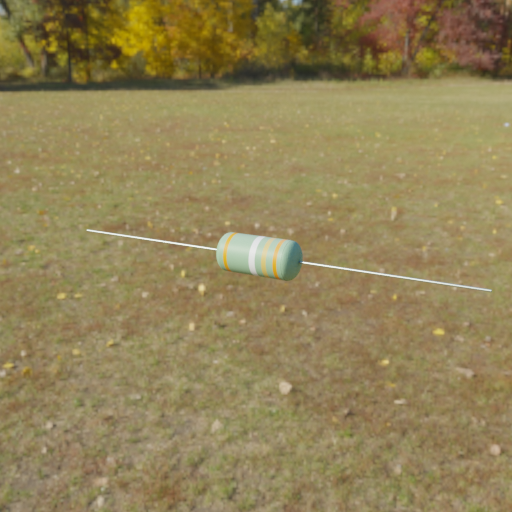
Resistor colour bands (in order): orange, white, gold, orange